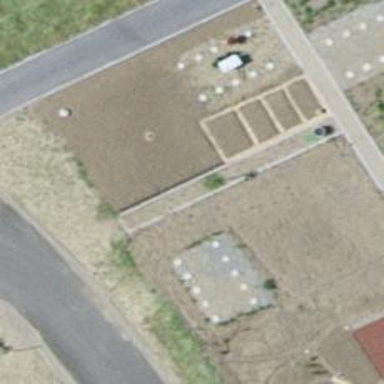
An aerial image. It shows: Plot in the allotments.